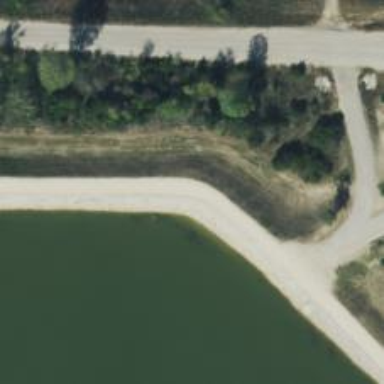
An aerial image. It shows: Track road with embankment.